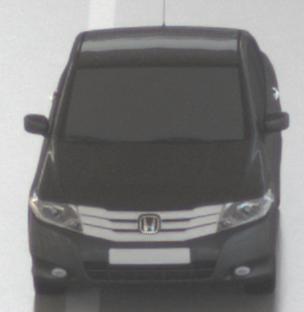
Make: Honda
Model: City
Detailed model: Gen. 6
Model produced from: 2008
Model produced until: 2013
Doors: 4
Color: gray
Road condition: wet road
Daytime: morning or afternoon
Contrast: low contrast